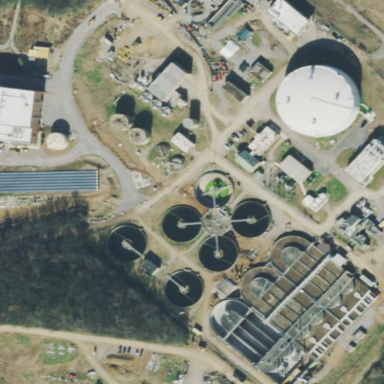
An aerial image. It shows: Wastewater plant.